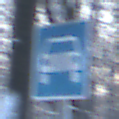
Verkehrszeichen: Kraftfahrstrasse
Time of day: MorningAfternoon
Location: Outdoor (Nature)
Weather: Clear
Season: Winter
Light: Natural